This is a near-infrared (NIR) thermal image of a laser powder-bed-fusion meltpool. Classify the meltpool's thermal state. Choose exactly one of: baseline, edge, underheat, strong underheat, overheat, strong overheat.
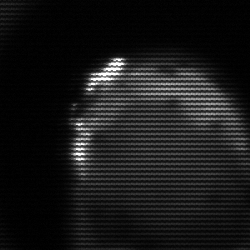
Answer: edge